Question: I need to create html file using java, and create inside this file table with colors that gradually changing from white to black, like at the picture:

I just need ideas how I can increase color value from #000000 to #FFFFFF using java?
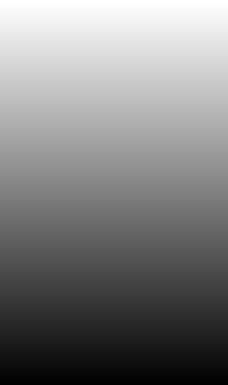
Answer: Try this:
'''
int step = 1;
for (int i = 255; i >= 0; i-=step) {
String hex = Integer.toString(i, 16).toUpperCase();
hex = hex + hex + hex;
//output hex String
}
'''
See <URL> for decimal to hexadecimal conversion
Note that you have to go from 'R = G = B = 255' to 'R = G = B = 0' to get the gradient as shown in the image.